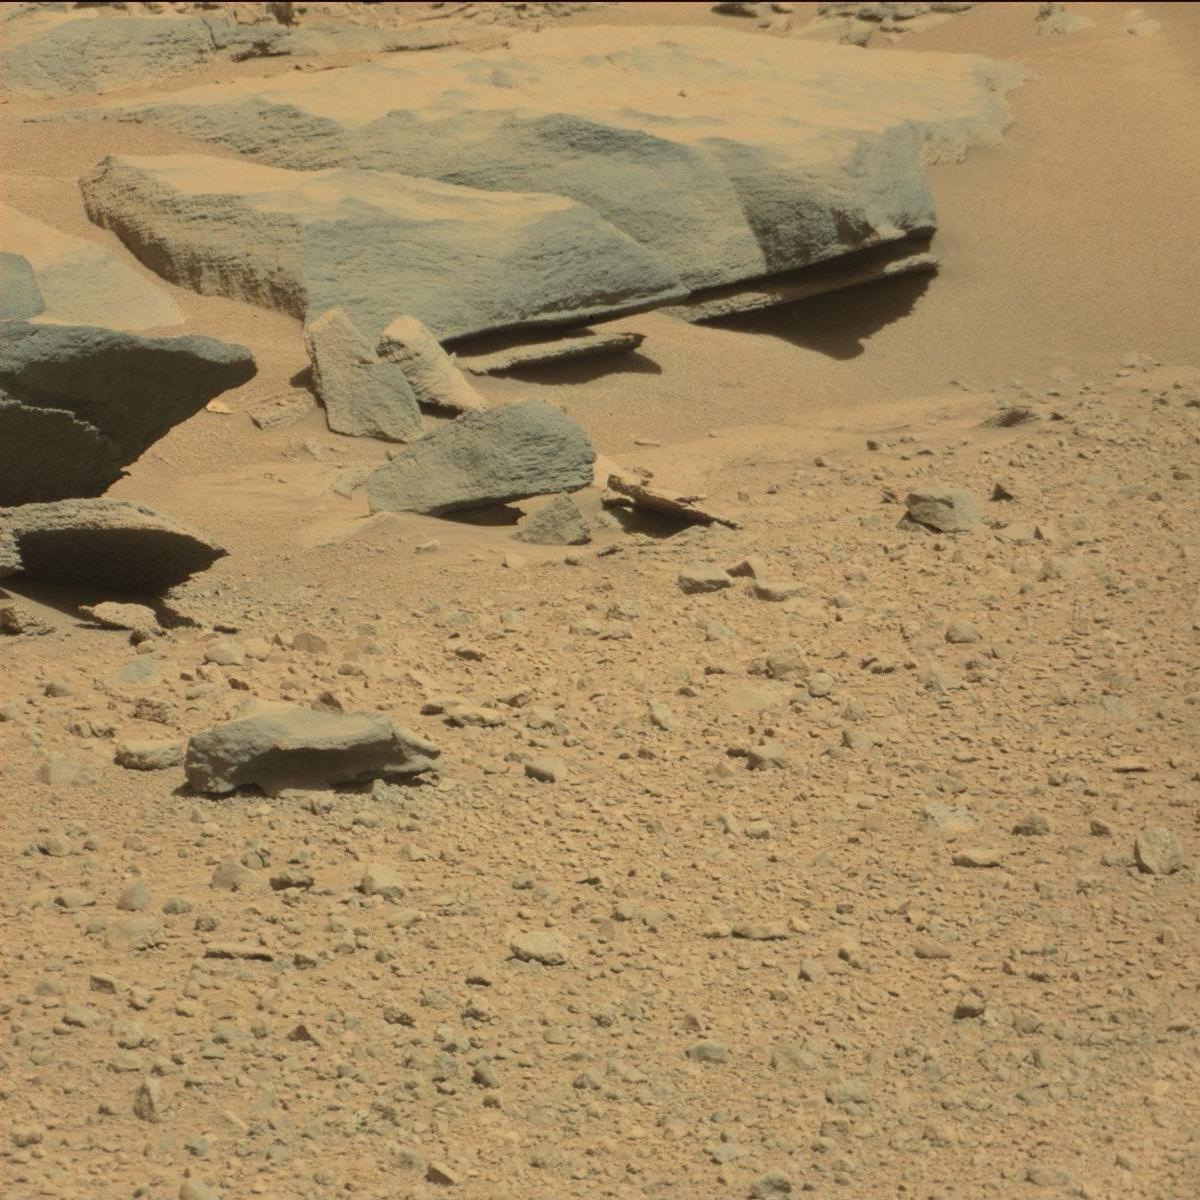
Terrain classes present: Bedrock, Rock, Sand / Soil